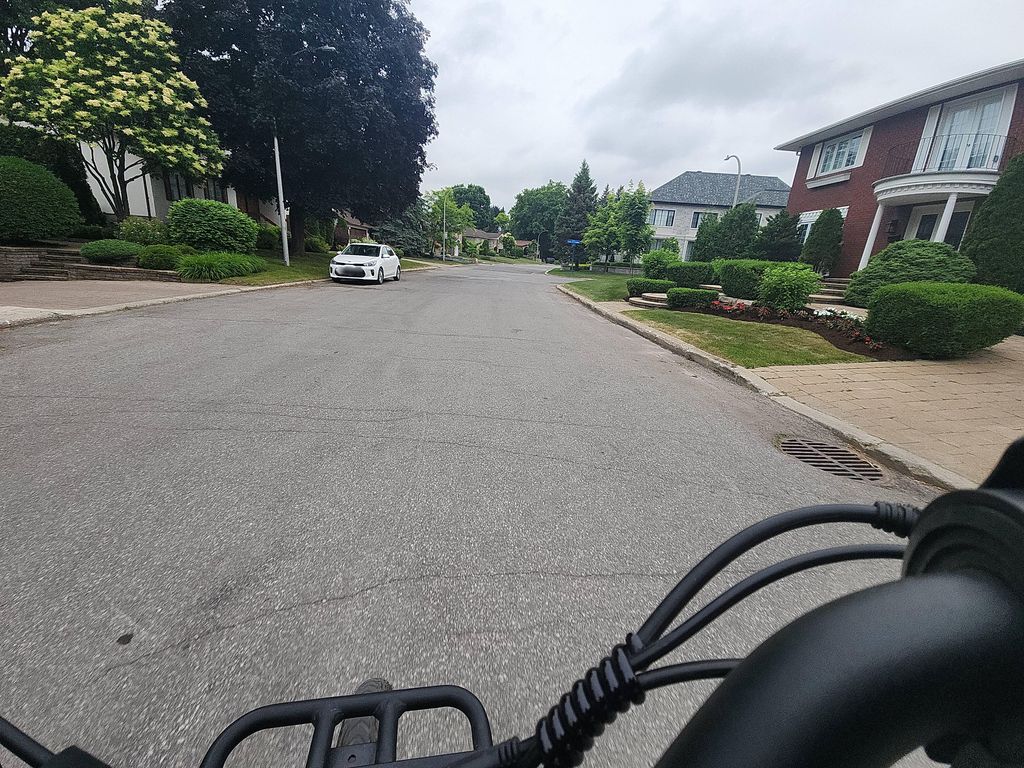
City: montreal